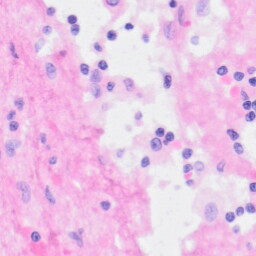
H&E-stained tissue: Kidney